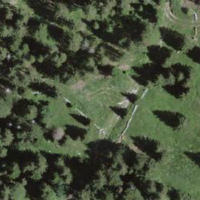
EUNIS habitat code: 44
Species observed at this site:
Cardamine heptaphylla